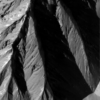
Label: not_dusty